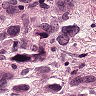
Metastatic tissue present: yes